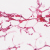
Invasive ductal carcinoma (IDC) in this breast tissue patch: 0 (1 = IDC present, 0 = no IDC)